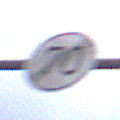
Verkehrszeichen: EndeGeschwindigkeit70
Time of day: Midday
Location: Outdoor (Urban)
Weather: Overcast
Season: NotSpecified
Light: Natural